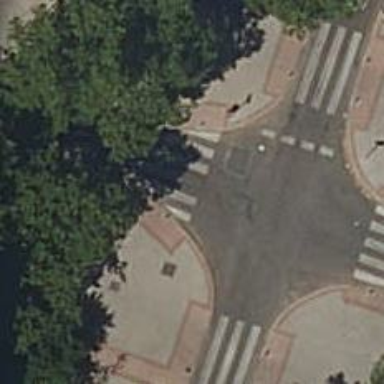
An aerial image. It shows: Uncontrolled road crossing.